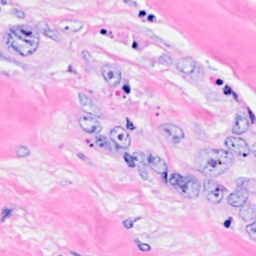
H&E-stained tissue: Breast